Question: I have a very simple layout issue using <URL>. Here is a short SSCCE
'''
import java.awt.Color;
import java.util.Random;
import javax.swing.JFrame;
import javax.swing.JLabel;
import javax.swing.JPanel;
import net.miginfocom.swing.MigLayout;
public class LayoutDemo {
public static void main(final String[] args) {
JFrame frame = new JFrame();
JPanel panel = new JPanel(new MigLayout("insets 0, hidemode 2, debug", "", ""));
final JLabel[] labels = {new JLabel("Area 1"), new JLabel("Area 2"), new JLabel("Area 3")};
for (final JLabel l : labels) {
l.setHorizontalAlignment(JLabel.CENTER);
l.setBackground(new Color(new Random().nextInt(Integer.MAX_VALUE)));
l.setOpaque(true);
}
panel.add(labels[0], "w 200!");
panel.add(labels[1], "spany 2, push, grow, wrap");
panel.add(labels[2], "w 200!, grow, pushy");
frame.setContentPane(panel);
frame.setSize(600, 400);
frame.setVisible(true);
}
}
'''
which produces the following output:

The cell of uses up the same vertical space as . But I want to push away as much as possible. How can I do this? The only fixed length is the width of the left two labels.
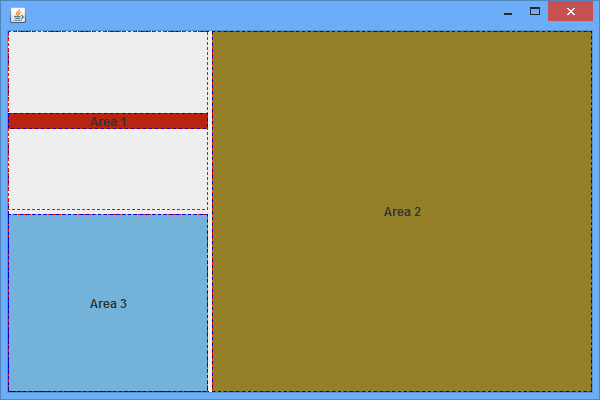
Answer: I am going to explain why the your code did not do what you
have expected and provide a simple correction to it.
Labels Area 1 and Area 2 share the same row. The 'push'
constraint of the label Area 2 expands the current row
and column. And since the two labels share the same row,
it affects also the label Area 1. Changing the 'push'
constraint of the label Area 2 to 'pushx' fixes it.
The label Area 3 is pushed vertically by its own
'pushy' constraint, and therefore, label Area 1 and
Area 2 have the same height.
The following code example creates the expected layout:
'''
package com.zetcode;
import java.awt.EventQueue;
import javax.swing.BorderFactory;
import javax.swing.JFrame;
import javax.swing.JLabel;
import net.miginfocom.swing.MigLayout;
public class MigLayoutPushEx extends JFrame {
public MigLayoutPushEx() {
initUI();
setTitle("Gaps");
setDefaultCloseOperation(JFrame.EXIT_ON_CLOSE);
setLocationRelativeTo(null);
}
private void initUI() {
setLayout(new MigLayout("insets 5"));
final JLabel[] labels = {new JLabel("Area 1"),
new JLabel("Area 2"), new JLabel("Area 3")};
for (final JLabel l : labels) {
l.setHorizontalAlignment(JLabel.CENTER);
l.setBorder(BorderFactory.createEtchedBorder());
}
add(labels[0], "w 200");
add(labels[1], "w 200, h 200, spany 2, pushx, grow, wrap");
add(labels[2], "w 200, grow, pushy");
pack();
}
public static void main(String[] args) {
EventQueue.invokeLater(new Runnable() {
@Override
public void run() {
MigLayoutPushEx ex = new MigLayoutPushEx();
ex.setVisible(true);
}
});
}
}
'''